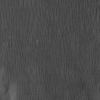
Label: not_dusty